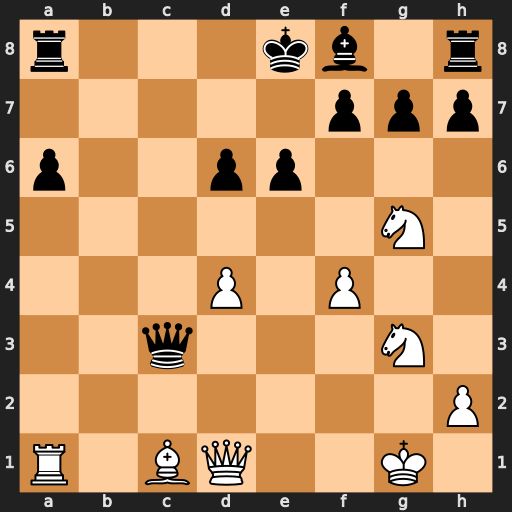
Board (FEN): r3kb1r/5ppp/p2pp3/6N1/3P1P2/2q3N1/7P/R1BQ2K1
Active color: w
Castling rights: kq
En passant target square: -
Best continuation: Qa4+